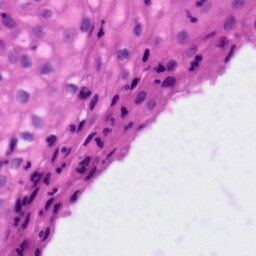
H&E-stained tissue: Tonsil